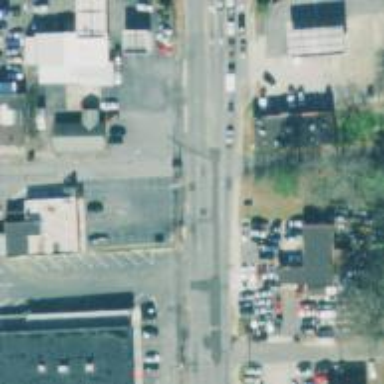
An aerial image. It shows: Alleyway designated as service road.